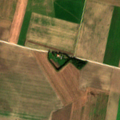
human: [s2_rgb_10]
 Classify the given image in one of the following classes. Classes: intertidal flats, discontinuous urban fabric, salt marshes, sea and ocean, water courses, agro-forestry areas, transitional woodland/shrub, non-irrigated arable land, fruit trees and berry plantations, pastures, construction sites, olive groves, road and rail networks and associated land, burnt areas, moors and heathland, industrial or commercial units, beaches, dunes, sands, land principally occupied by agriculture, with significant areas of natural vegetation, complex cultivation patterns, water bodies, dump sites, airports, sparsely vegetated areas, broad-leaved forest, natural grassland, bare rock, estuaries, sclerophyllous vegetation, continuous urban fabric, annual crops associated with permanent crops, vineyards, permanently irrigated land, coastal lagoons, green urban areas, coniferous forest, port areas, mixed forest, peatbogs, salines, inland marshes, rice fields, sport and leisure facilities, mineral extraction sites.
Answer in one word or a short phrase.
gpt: non-irrigated arable land